Question: My website has a scaling problem on the chrome browser in android on mobile. This does not happen in Firefox on mobile or in any desktop browser. When the navbar is selected and drops down, it scales the webpage. Note that the page is scaled differently depending on which dropdown has been selected. It seems as though the navbar has invisible content that is breaking frame when the dropdown behavior is engaged.
I have stitched together 4 screenshots of the issue.
Help with either a fix or a workaround would be much appreciated.

'''
#NavigationBarList{
list-style-type:none;
padding:0;
}
li{
font-size:130%;
}
nav a{
display:block;
}
/* This customizes the presentation of the list elements (menu items) in the navbar. */
nav li{
display:block;
font-weight:bold;
font-size:200%;
color:#7F1717;
background-color:#9E939E;
width:25%;
text-align:center;
text-decoration:none;
text-transform:uppercase;
z-index:11;
-moz-box-shadow: inset 0 0 1px #000000;
-webkit-box-shadow: inset 0 0 1px #000000;
box-shadow: inset 0 0 1px #000000;
}
nav ul{
width:100%;
}
/* Hide the sub menu items. */
nav ul ul {
display:none;
}
nav ul ul ul {
display:none
}
/* When hovered over, the CSS menu will drop down. */
nav li:hover > ul {
text-align:center;
font-size:40%;
display:block;
}
/* Don't underline links in the list elements (menu items). */
ul a {
text-decoration:none;
color:#7F1717;
}
/* Change the background color of hovered list elements. This was both active and hover... */
nav li:hover{
background-color:#625C62;
}
/* This customizes the ul elements in the sub-menu. */
nav ul ul{
position:absolute;
padding:0;
width:100%
}
nav ul ul ul{
position: absolute;
width:400%;
left:100%;
top:0;
}
#totheleft{
left:-100%;
}
nav ul ul ul li{
text-align:center;
font-size:250%;
}
/* I think this refers to the dropdown navbar location and properties. */
nav ul ul li {
position:relative;
}
'''
'''
<nav>
<ul id="NavigationBarList">
<li style="float:left;">Events
<ul>
<li><a href="tournaments.html">Tournaments</a></li>
<li><a href="kids_hour.html">Kid's Hour</a></li>
<li><a href="calendar.html">Local Calendar</a></li>
</ul>
</li>
<li style="float:left;">Programs
<ul>
<li><a href="summer_camps.html">Summer Camps</a></li>
<li>In Schools
<ul>
<li><a href="schools.html">After School</a></li>
<li><a href="school_registration.html">Registration</a></li>
</ul>
</li>
<li><a href="instructors.html">Local Instructors</a></li>
</ul>
</li>
<li style="float:left;">Content
<ul>
<li><a href="posts.html">Posts</a></li>
<li><a href="games.html">Games</a>
</ul>
</li>
</li>
<li style="float:left;">Connect
<ul>
<li><a href="contact.html">Contact Us</a></li>
<li>Resources
<ul id="totheleft">
<li><a href="links.html">Chess</a></li>
<li><a href="go_links.html">Go</a></li>
<li><a href="xiangqi_links.html">Xiangqi</a></li>
<li><a href="shogi_links.html">Shogi</a></li>
<li><a href="backgammon_links.html">Backgammon</a></li>
</ul>
</li>
<li><a href="about us.html">About Us</a></li>
</ul>
</li>
</ul>
</nav>
'''
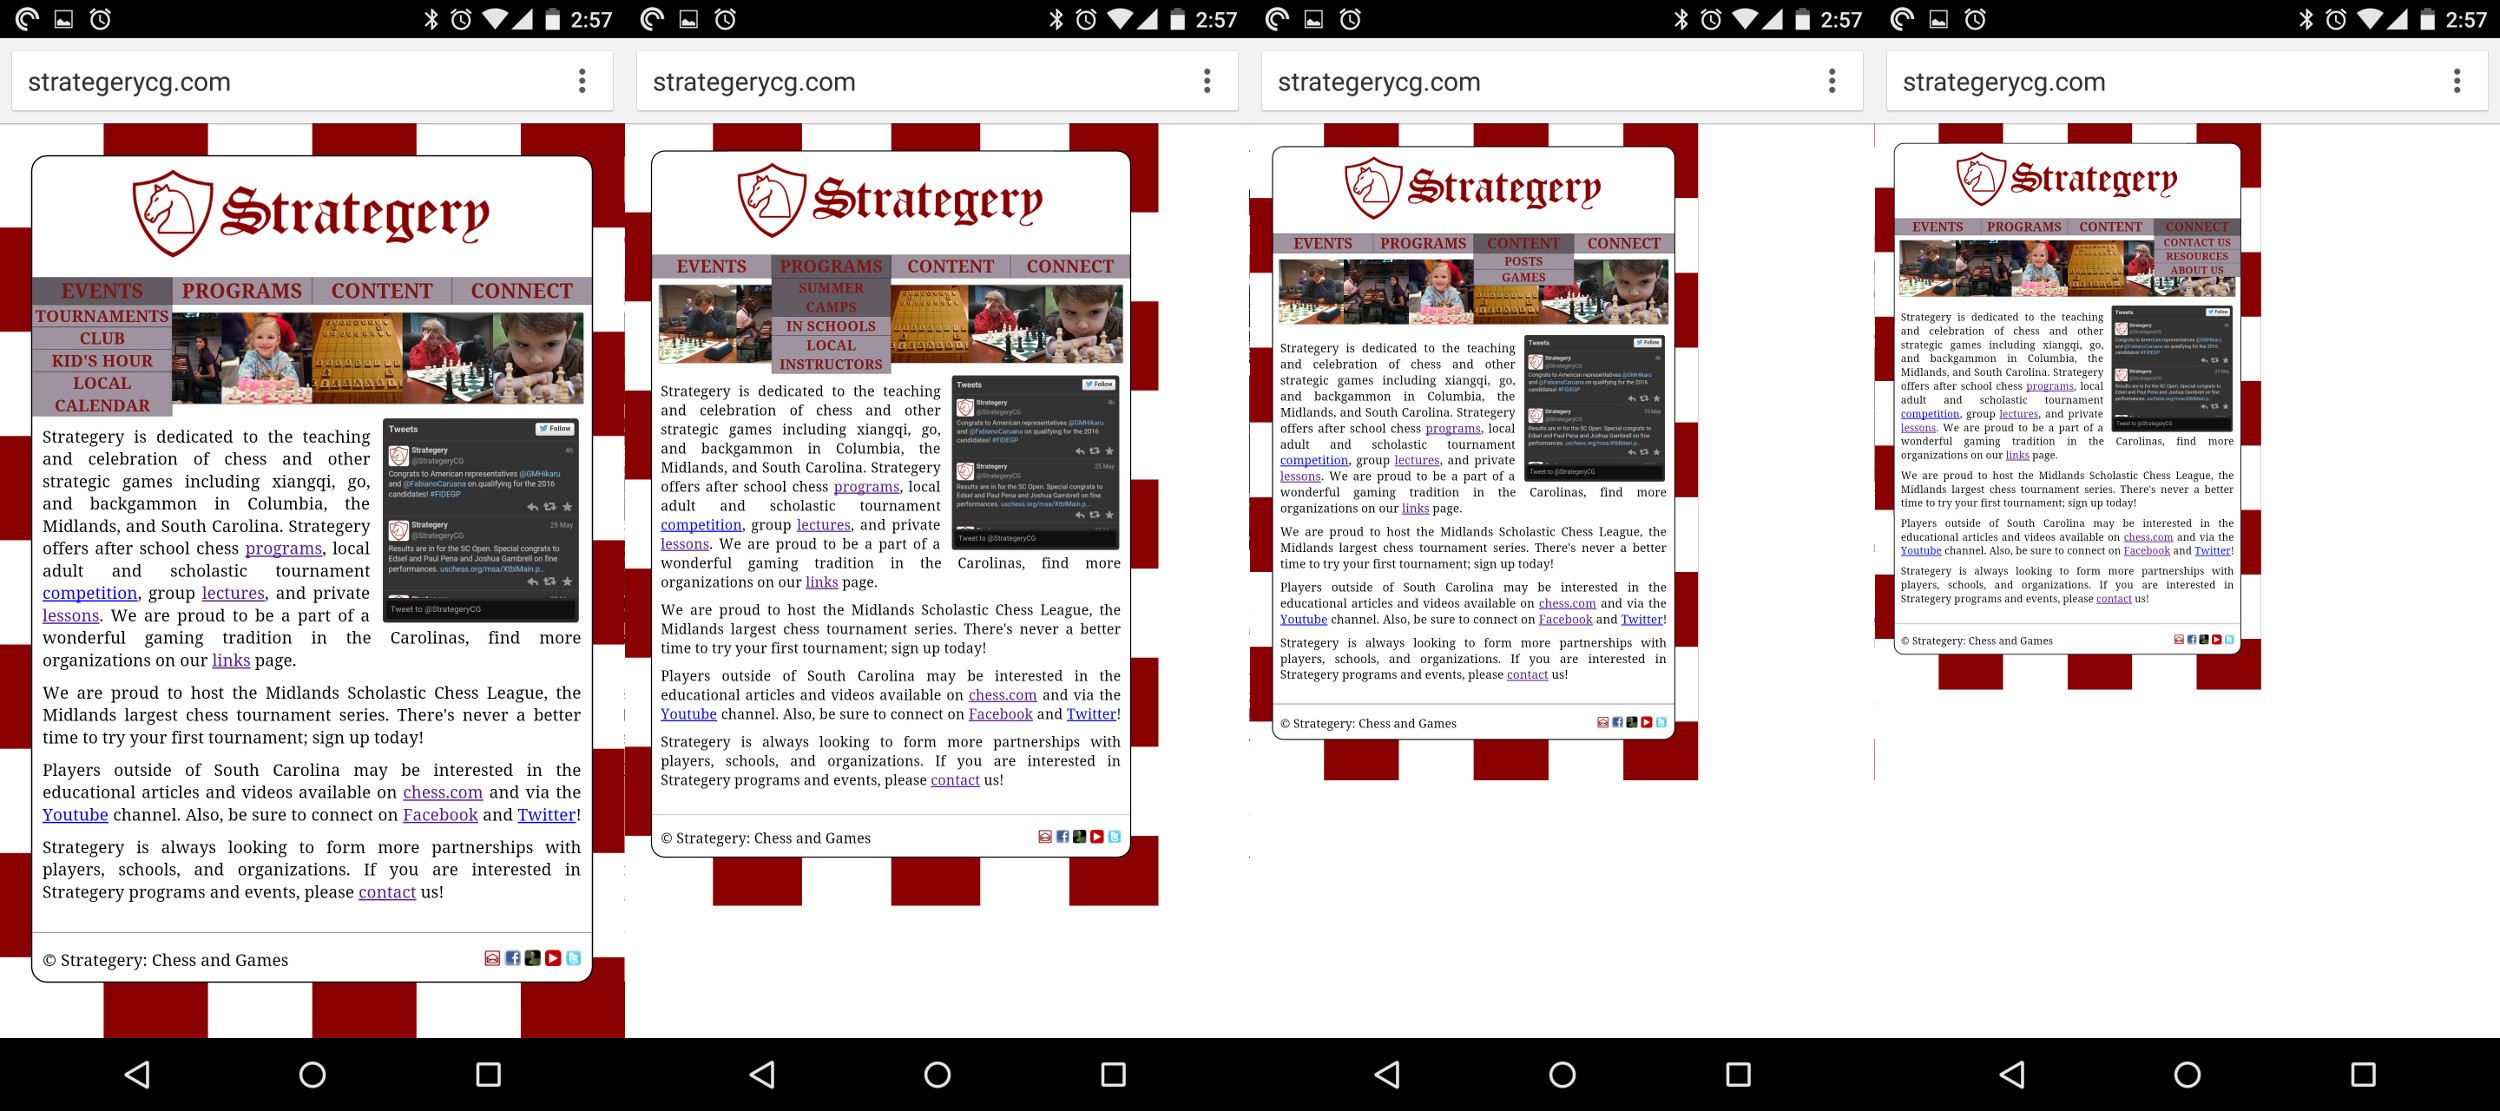
Answer: The workaround I came up with was to set overflow-x:hidden on my overlay. I had tried this previously on the body, but on Android overflow-x does not work on the body; it must be set for a container. There is presumably a related reason that this issue only arose on Android. This workaround works perfectly.